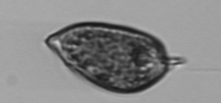
Label: Prorocentrum_micans